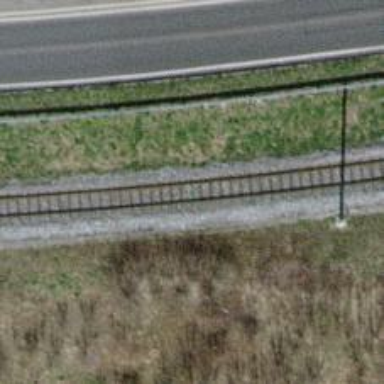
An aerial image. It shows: Narrow-gauge railway with electrified contact line.